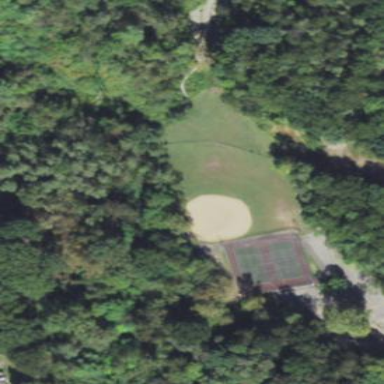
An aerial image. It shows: Baseball pitch for leisure and sports activities.